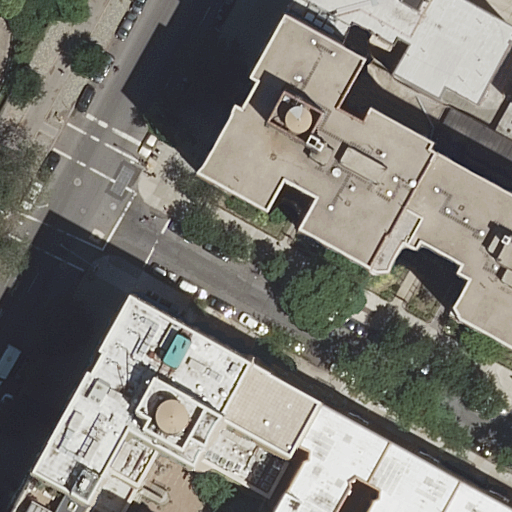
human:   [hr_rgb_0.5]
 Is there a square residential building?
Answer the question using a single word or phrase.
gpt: no

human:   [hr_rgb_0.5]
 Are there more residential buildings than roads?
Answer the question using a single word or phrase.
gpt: yes

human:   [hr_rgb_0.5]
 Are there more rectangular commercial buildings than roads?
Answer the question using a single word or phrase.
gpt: no

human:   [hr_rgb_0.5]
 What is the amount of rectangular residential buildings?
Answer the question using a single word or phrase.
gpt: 1

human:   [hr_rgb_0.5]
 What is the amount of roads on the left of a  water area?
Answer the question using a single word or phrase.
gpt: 0

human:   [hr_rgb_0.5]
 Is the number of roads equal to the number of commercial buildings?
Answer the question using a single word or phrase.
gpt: no

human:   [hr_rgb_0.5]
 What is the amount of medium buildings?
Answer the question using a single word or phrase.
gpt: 1

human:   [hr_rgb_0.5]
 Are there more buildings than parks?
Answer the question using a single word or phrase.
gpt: yes

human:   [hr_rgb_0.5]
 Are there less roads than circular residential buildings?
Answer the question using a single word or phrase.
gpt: no

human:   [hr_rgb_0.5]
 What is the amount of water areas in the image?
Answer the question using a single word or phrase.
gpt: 0

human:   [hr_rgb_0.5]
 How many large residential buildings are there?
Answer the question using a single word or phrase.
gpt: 3

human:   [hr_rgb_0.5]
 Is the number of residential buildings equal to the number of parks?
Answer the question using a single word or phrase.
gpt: no

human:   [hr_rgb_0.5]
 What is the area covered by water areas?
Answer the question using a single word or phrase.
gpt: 0m2

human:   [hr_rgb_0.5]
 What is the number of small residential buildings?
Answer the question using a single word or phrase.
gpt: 1

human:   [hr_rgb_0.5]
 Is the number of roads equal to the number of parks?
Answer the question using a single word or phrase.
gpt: no

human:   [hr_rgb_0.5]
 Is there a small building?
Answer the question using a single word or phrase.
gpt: yes

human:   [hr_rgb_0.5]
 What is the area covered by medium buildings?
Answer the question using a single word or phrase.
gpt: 489m2

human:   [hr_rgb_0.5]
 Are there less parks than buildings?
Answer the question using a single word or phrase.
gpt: yes

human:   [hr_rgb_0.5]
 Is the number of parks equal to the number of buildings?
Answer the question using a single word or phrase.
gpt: no

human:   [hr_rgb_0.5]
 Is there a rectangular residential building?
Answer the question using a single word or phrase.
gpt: yes

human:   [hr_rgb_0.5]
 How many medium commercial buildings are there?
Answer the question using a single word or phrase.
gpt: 0

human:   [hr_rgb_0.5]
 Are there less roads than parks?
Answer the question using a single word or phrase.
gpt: no

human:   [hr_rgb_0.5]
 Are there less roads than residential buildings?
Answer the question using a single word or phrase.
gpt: yes

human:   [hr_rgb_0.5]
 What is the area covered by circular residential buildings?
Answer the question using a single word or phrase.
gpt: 0m2

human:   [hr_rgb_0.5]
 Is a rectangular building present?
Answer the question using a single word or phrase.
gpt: yes

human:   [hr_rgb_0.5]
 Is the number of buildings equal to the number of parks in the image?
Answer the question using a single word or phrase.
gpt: no

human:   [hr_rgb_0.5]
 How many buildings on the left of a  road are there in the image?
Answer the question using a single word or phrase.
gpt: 1

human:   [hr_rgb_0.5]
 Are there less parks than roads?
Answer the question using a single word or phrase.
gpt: yes

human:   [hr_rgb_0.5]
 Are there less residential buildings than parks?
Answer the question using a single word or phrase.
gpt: no

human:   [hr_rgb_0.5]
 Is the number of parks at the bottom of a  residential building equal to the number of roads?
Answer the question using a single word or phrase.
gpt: no

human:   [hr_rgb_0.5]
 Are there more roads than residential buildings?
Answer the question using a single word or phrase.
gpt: no

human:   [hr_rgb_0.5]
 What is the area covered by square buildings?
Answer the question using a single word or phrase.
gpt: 0m2

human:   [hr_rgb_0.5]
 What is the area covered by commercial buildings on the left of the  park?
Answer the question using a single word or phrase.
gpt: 0m2

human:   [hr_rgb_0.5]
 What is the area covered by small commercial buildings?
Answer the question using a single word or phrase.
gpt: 0m2

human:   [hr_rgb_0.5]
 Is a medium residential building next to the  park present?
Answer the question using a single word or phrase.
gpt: yes

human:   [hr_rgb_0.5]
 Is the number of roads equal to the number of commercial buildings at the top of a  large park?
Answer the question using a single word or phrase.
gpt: no